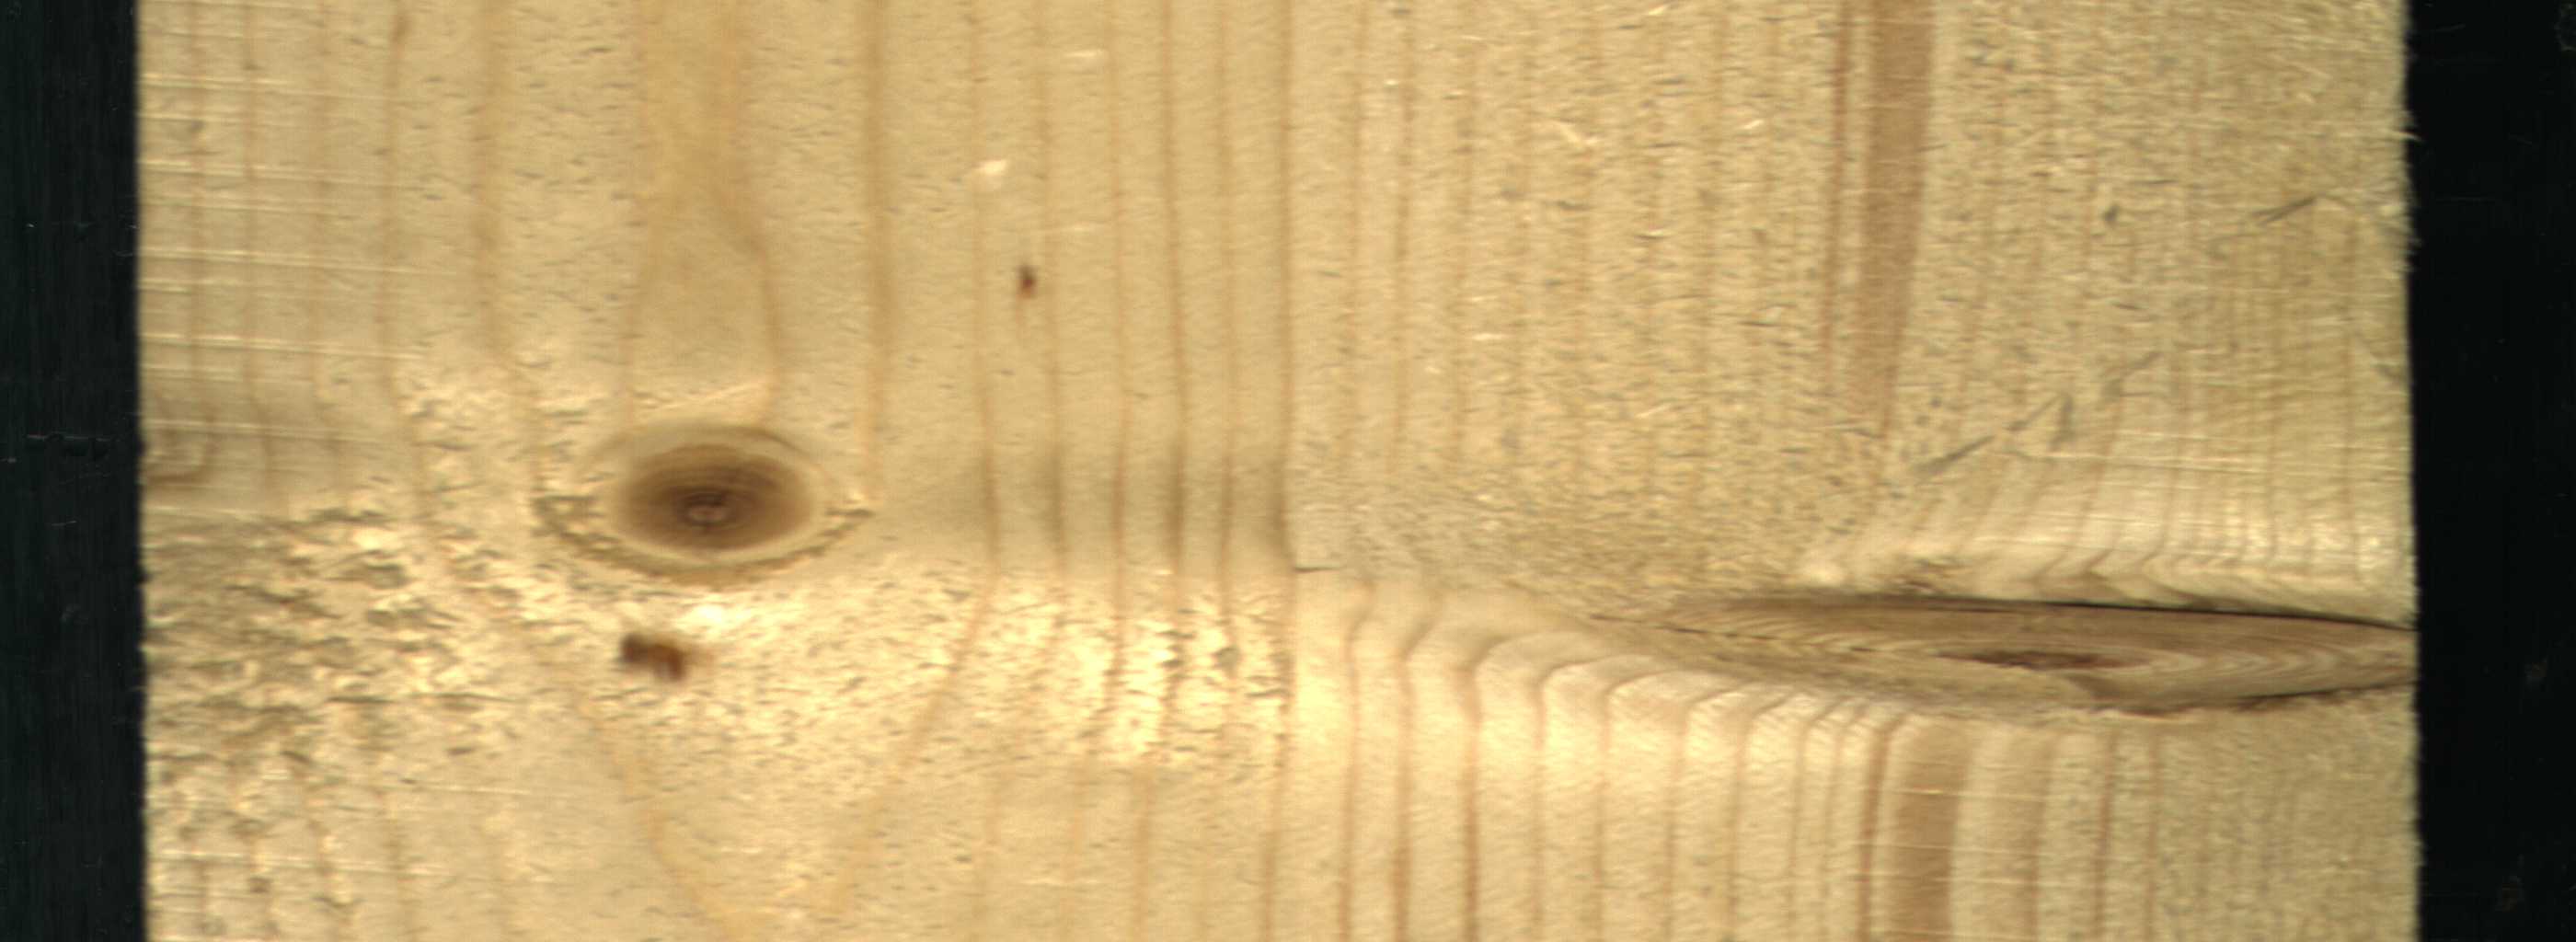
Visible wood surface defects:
Dead_Knot
Live_Knot
Live_Knot